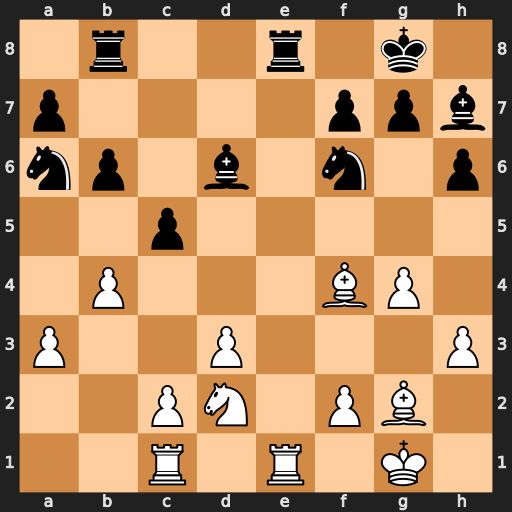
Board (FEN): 1r2r1k1/p4ppb/np1b1n1p/2p5/1P3BP1/P2P3P/2PN1PB1/2R1R1K1
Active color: w
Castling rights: -
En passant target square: -
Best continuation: Bxd6 Rxe1+ Rxe1